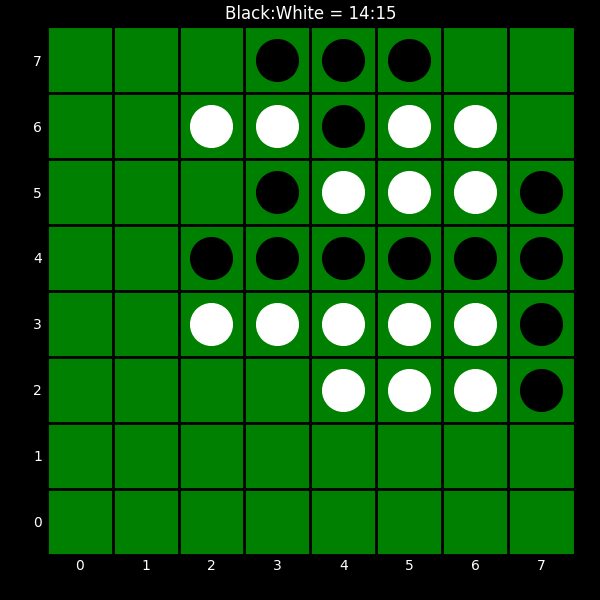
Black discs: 14
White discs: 15